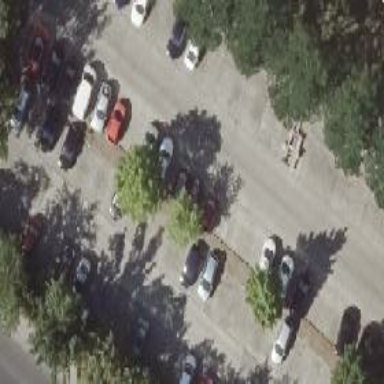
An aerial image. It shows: Street side parking area.